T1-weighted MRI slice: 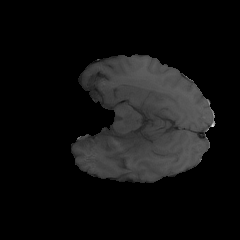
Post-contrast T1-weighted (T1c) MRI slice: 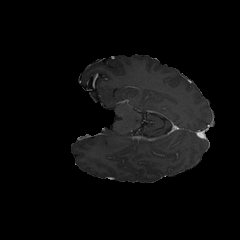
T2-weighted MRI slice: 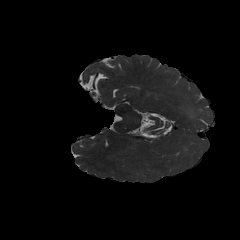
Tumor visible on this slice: no